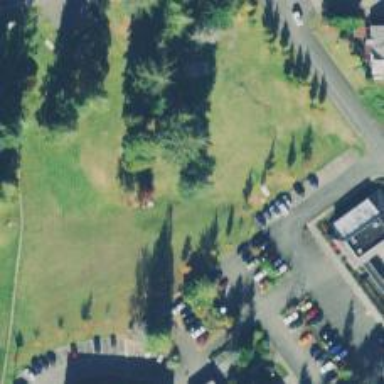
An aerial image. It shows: Disc golf hole.